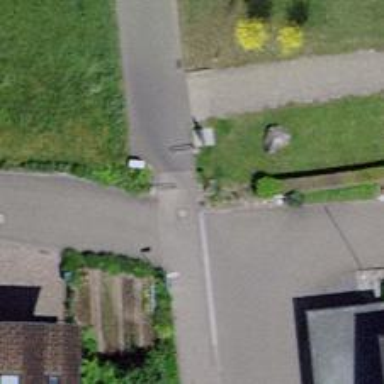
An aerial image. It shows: Cycle barrier.